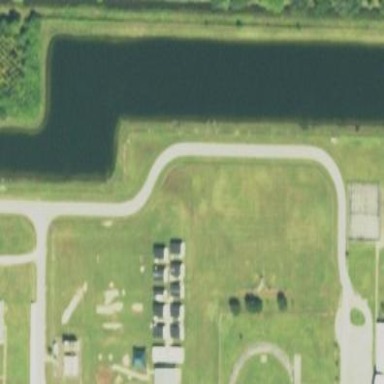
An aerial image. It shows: Retention basin with water.